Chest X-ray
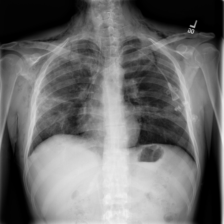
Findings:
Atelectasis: negative
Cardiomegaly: negative
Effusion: negative
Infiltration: positive
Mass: negative
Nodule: negative
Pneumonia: negative
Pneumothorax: negative
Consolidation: negative
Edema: negative
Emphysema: positive
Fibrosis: negative
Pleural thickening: negative
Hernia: negative